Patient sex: F
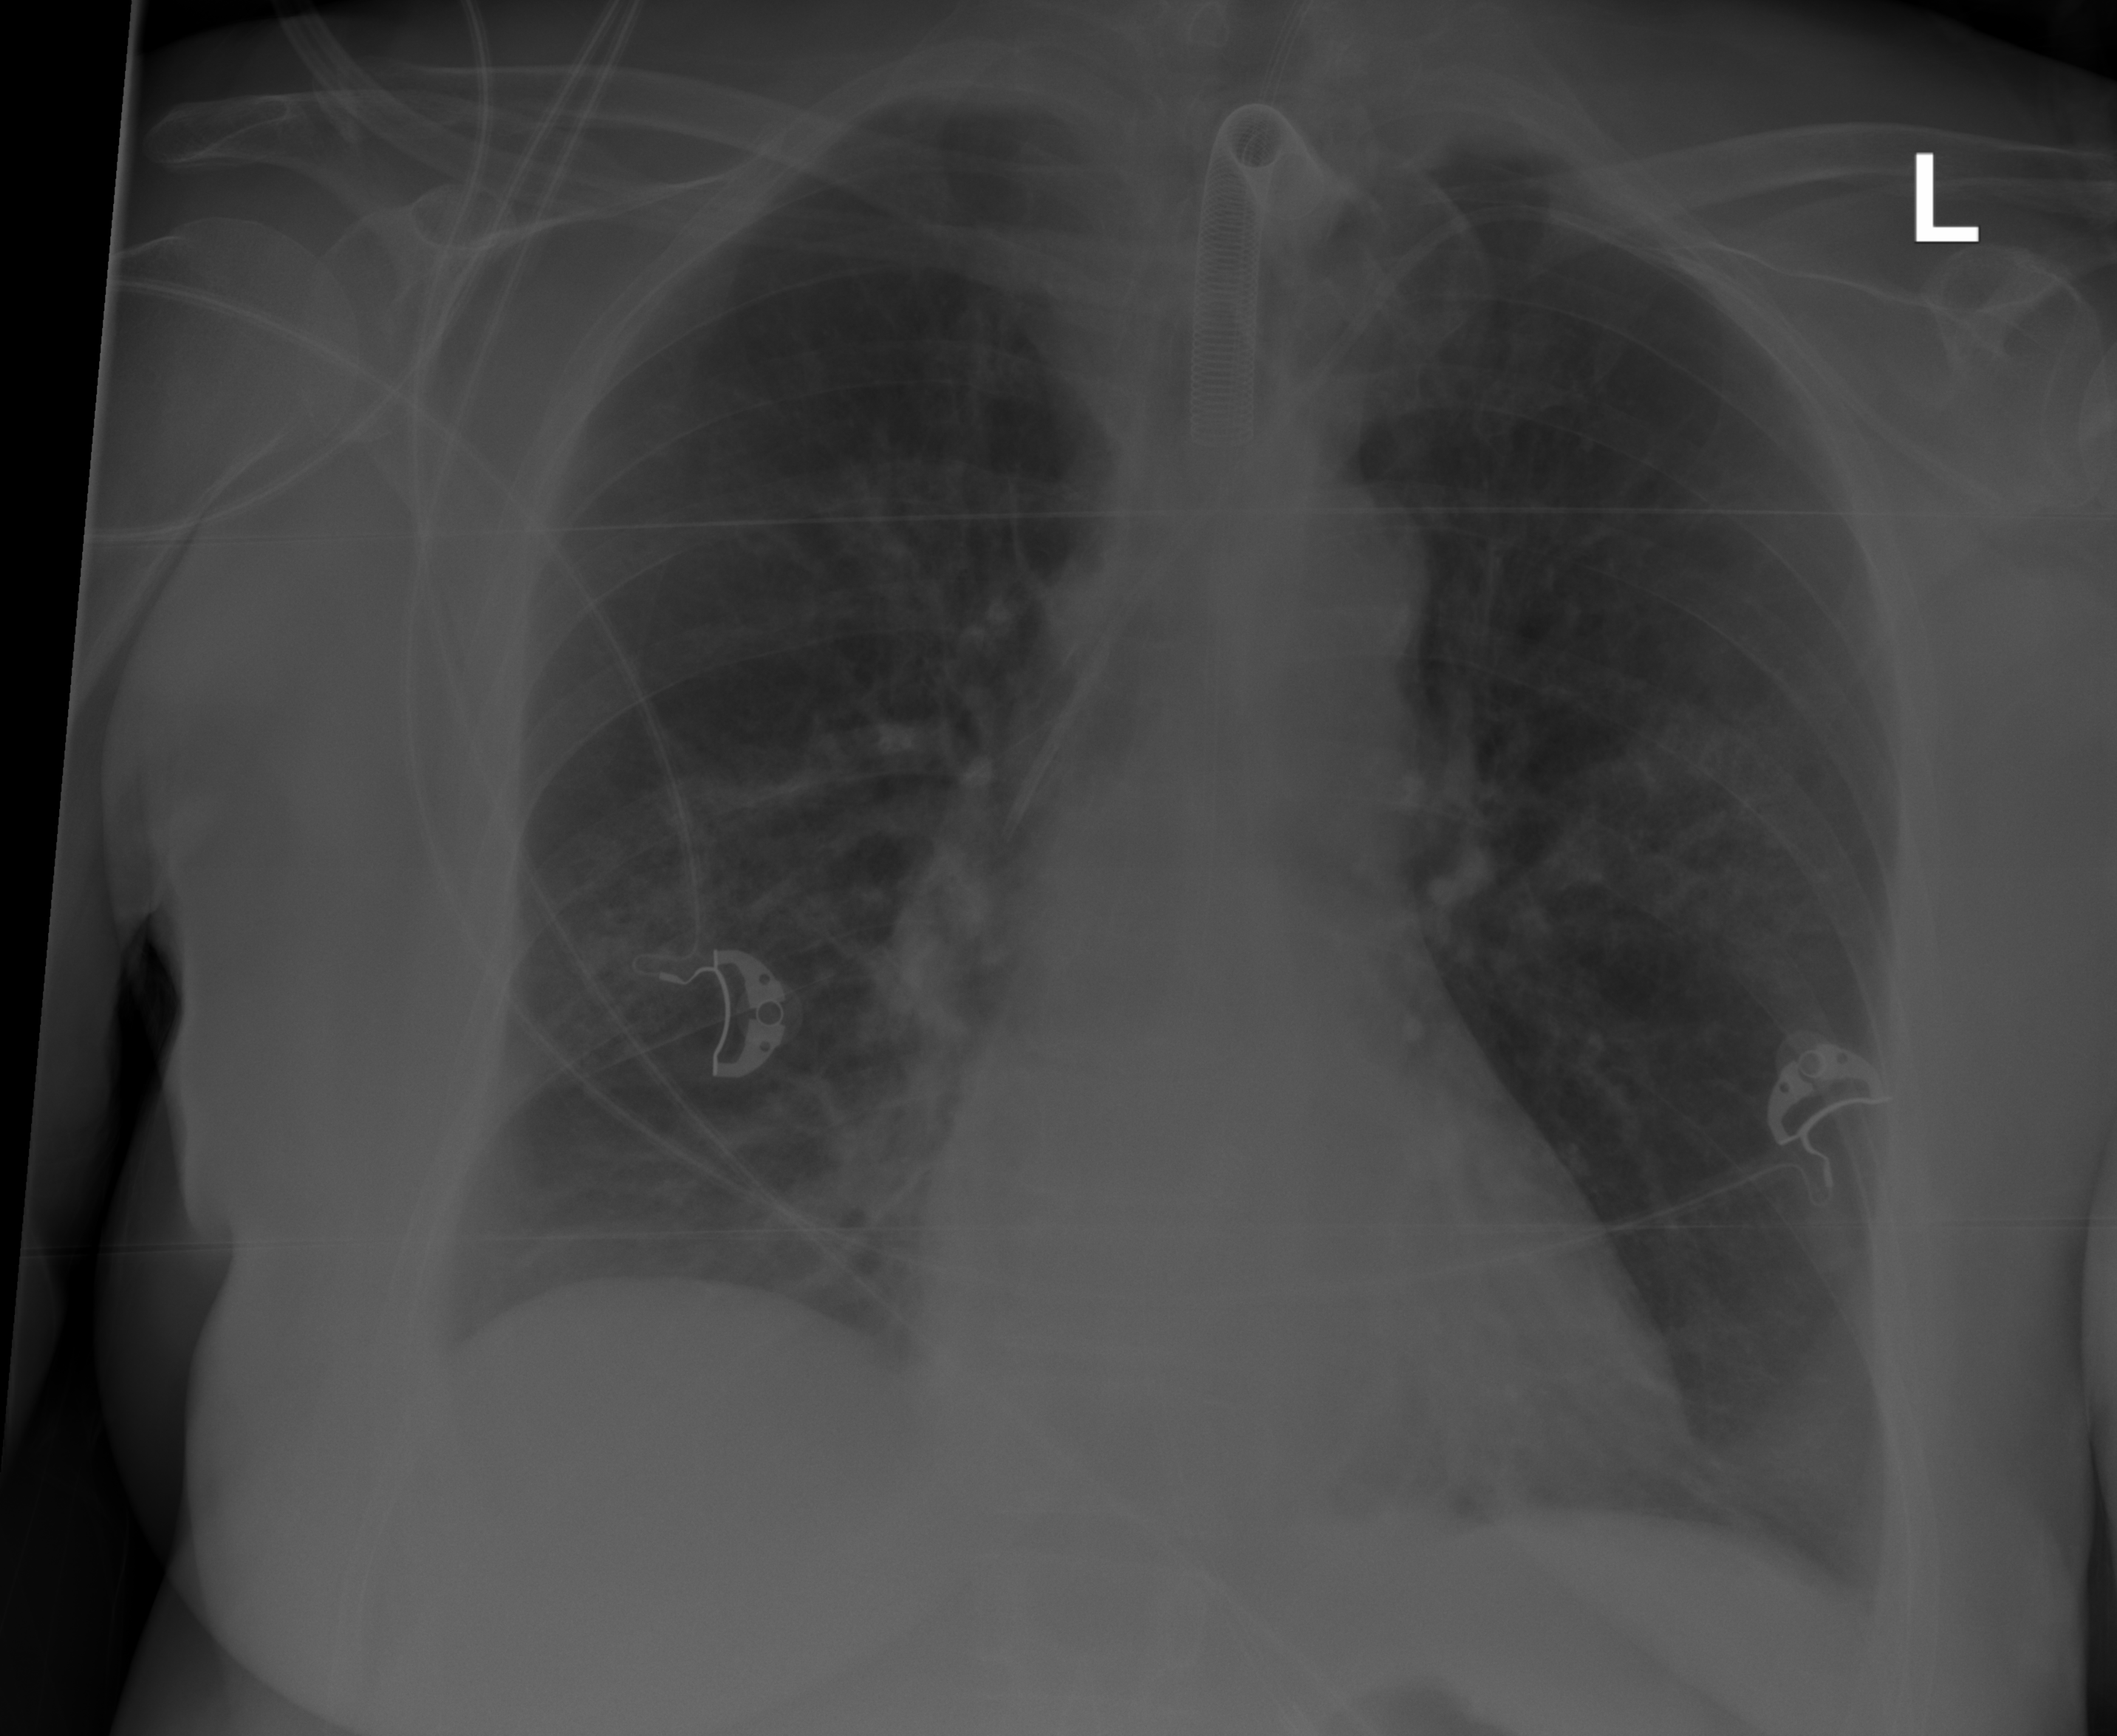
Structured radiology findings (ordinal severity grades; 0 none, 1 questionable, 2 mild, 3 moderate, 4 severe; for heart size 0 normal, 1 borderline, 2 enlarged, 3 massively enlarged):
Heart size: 0
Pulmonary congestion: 0
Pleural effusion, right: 0
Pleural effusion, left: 1
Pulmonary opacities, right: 0
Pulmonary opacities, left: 0
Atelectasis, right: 0
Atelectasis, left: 1